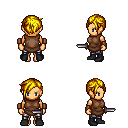
a pixel art fantasy rpg character, female body template, human, tanned skin, brown tunic, metal pants, blonde pixie cut hairstyle, leather bracers, black shoes, dagger, four views (front, back, left, right), 2x2 character sprite sheet, small pixel art, hard edges, no anti-aliasing